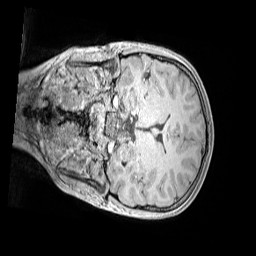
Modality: MP2RAGE
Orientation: coronal
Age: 11
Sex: female
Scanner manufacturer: siemens
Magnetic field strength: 3 T
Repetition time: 4 s
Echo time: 0.00299 s